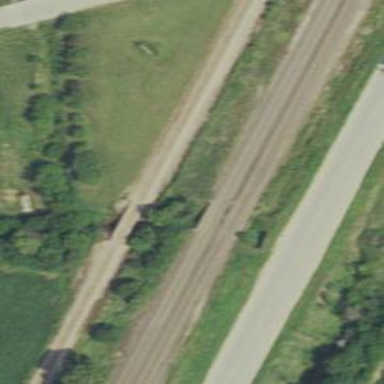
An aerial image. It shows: Bridge over railway line.